Interaction volume radius: 5 \u00c5
Interaction volume height: 15 \u00c5
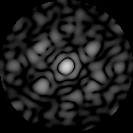
Disorder parameter: 0.7261